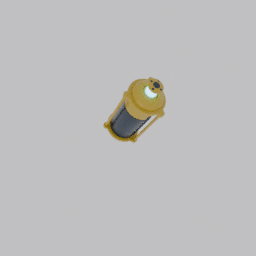
Label: tools